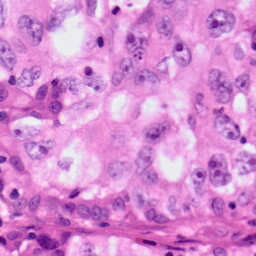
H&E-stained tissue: Lung